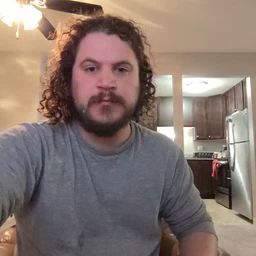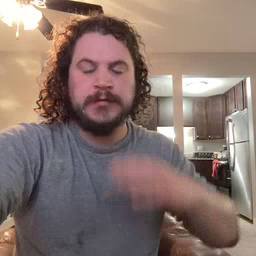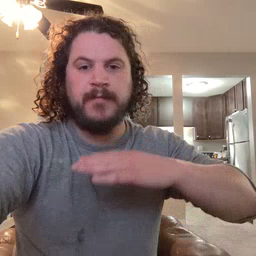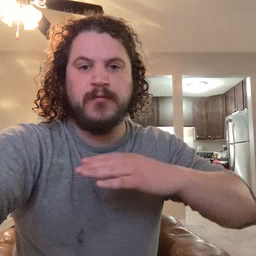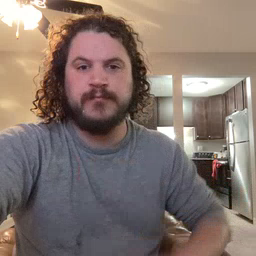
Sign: table